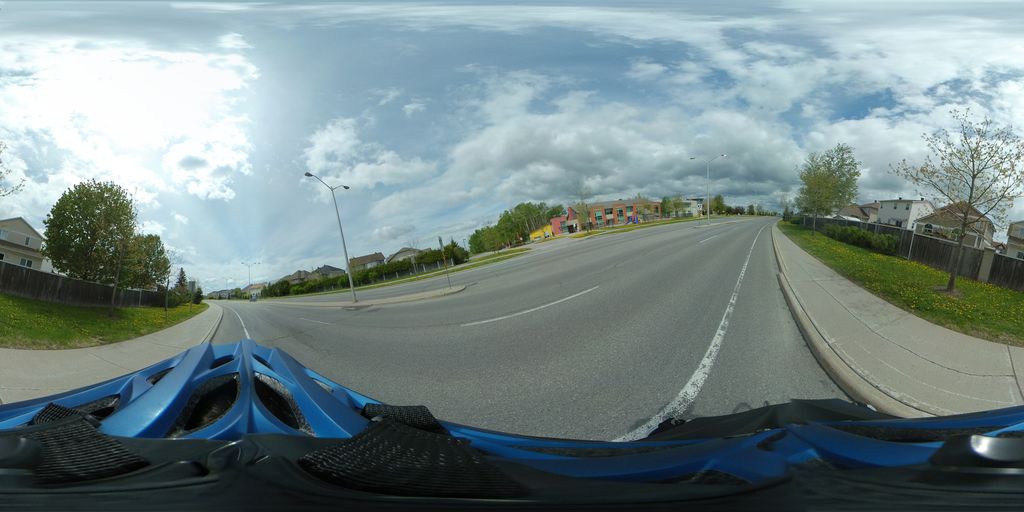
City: ottawa-gatineau